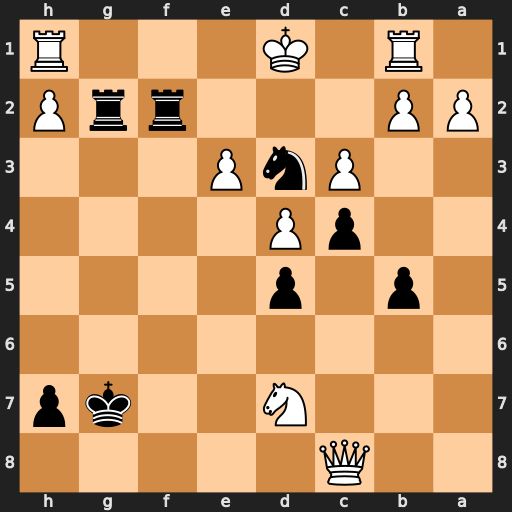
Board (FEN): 2Q5/3N2kp/8/1p1p4/2pP4/2PnP3/PP3rrP/1R1K3R
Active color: b
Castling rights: -
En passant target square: -
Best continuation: Rd2#